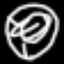
Label: donut